Question: I'm trying to change the section height after the page loads but it doesn't always work. I know my code to change the height is fine, and it works on window resize, just the initial call after document.ready doesn't always work.
'''
var $window = $(window);
function wrap_element_link_mobile(object, path) {
if ($(this).width() < 921 && !object.parent().is('a')) {
object.wrap("<a href='" + path + "'></a>");
} else if ($(this).width() > 920 && object.parent().is('a')) {
object.unwrap();
}
}
function resize_section() {
var sectionMinHeight = $(window).height() - $('header').height() - $('footer').height() - 7;
$('section').css('min-height', sectionMinHeight);
}
/* Called after document Load
================================ */
$(document).ready(function () {
var $mainLogo = $('#main-logo');
wrap_element_link_mobile($mainLogo, '/');
resize_section();
$window.resize(function () {
wrap_element_link_mobile($mainLogo, '/');
resize_section();
});
});
'''
After creating a console.log in the initial call I figured out it is getting called but for some reason it's not working.
*Edit screen of what I see

Notice the scroll bar, it goes away if I resize the window at all though and is the proper height.
<URL>
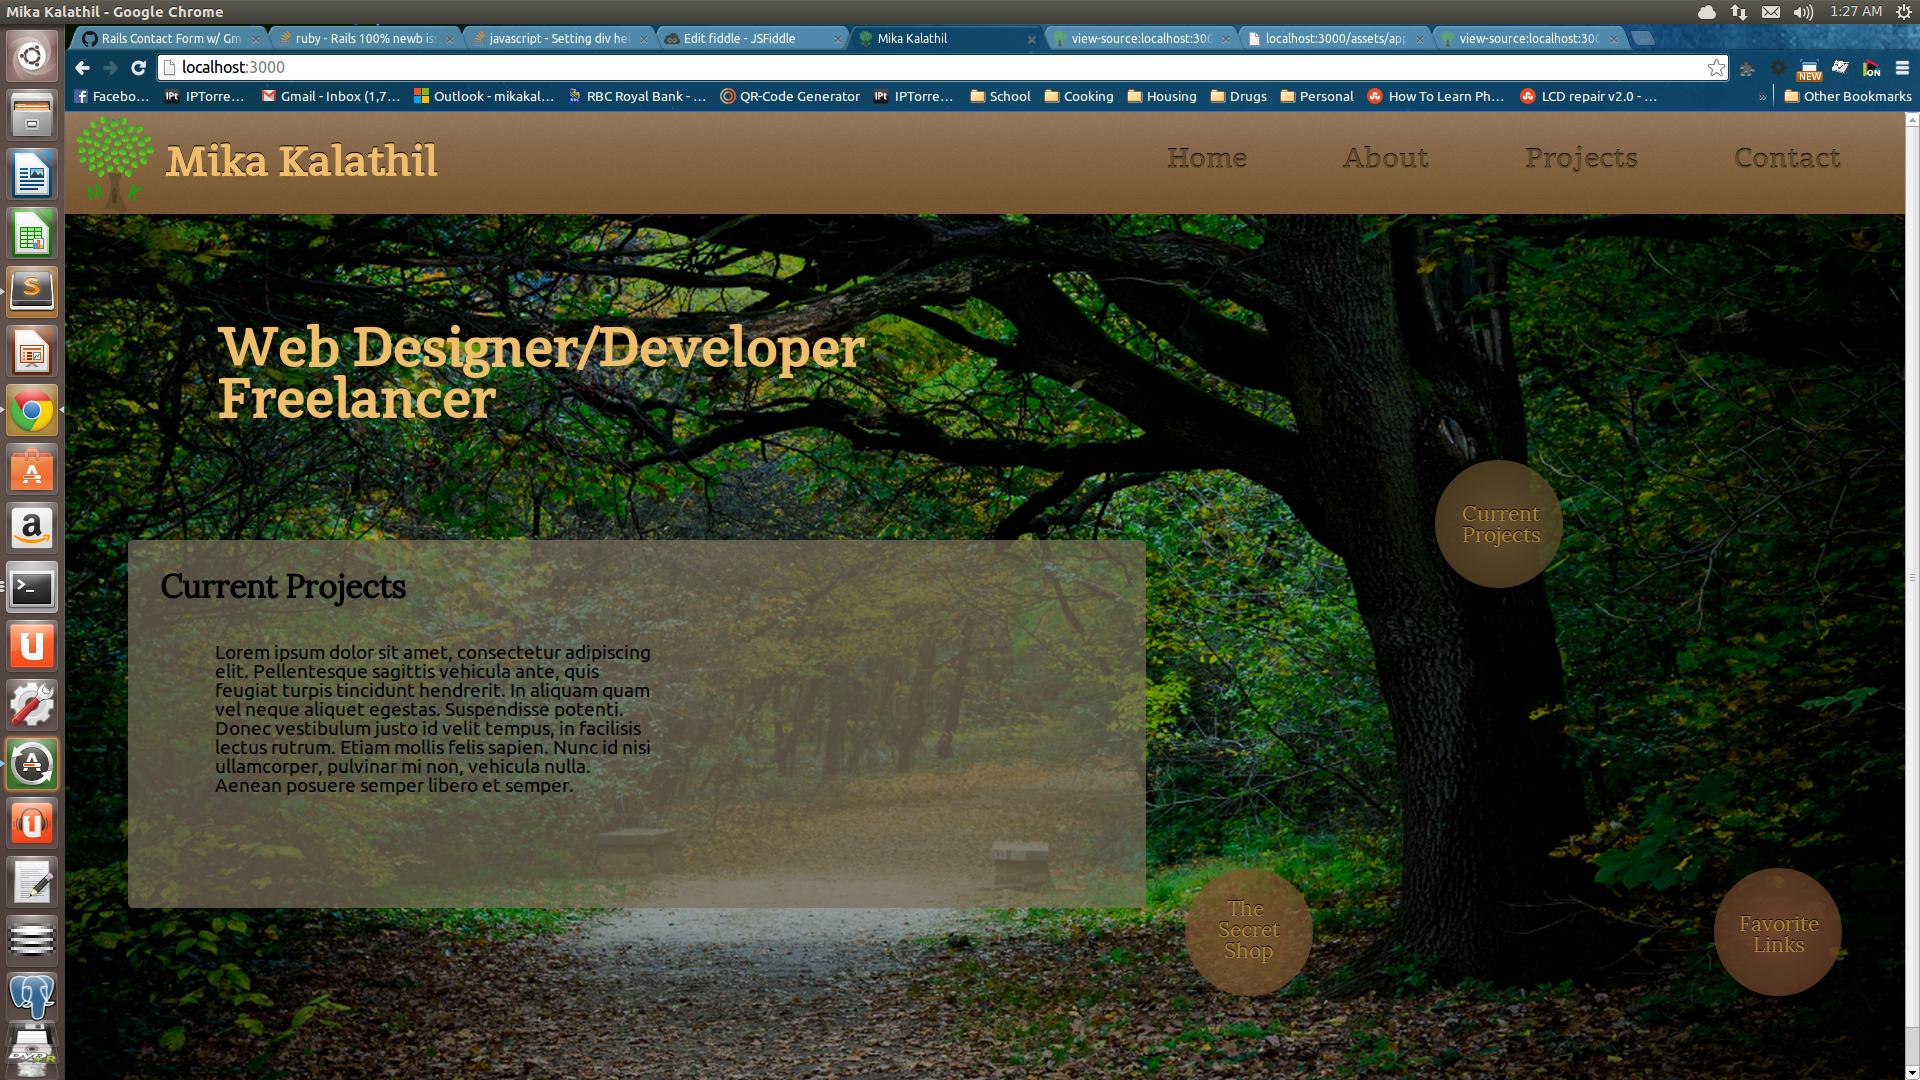
Answer: The problem is with the tree logo!!! Here is what happens:
You did not specify width and height on the image. When you do that, the browser assumes a height of on document.ready . On document.ready, your script calculates the height of the header to be and sets a min-height on section right away.
When the image loads, the height of header changes to ; at this point, the content (header, section, footer) grows by 41px hence the scrollbar.
You have three options:
specify image dimensions in HTML source:
'''
<img alt="Tree Logo" id="main-logo" src="logo.png" width="83" height="101"/>
'''
<URL>, seems to work.
calculate heights on window.load instead of document.ready.
Better, use a <URL>.